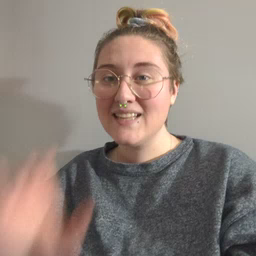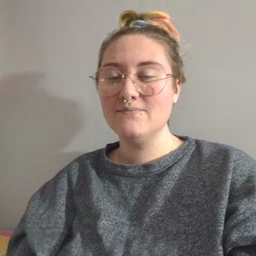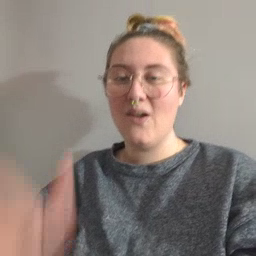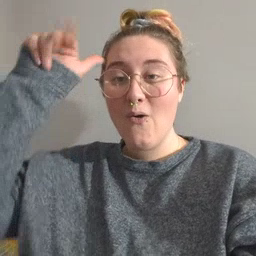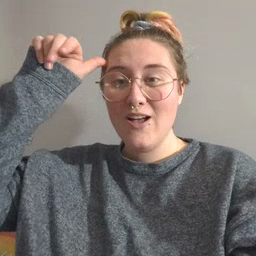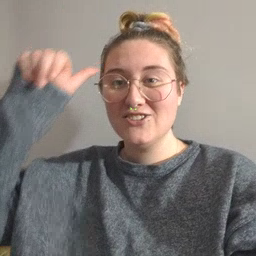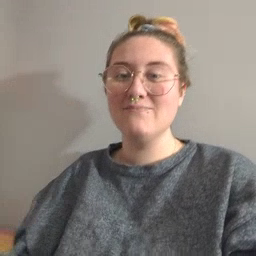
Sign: horse